Question: In android grid view there is extra space between the rows of grid view. I am not adding any space to the gridview.
here is my xml files
'''
<GridView
xmlns:android="http://schemas.android.com/apk/res/android"
android:id="@+id/grid"
android:layout_width="fill_parent"
android:layout_height="fill_parent"
android:horizontalSpacing="5px"
android:numColumns="3"
android:columnWidth="50dip"
android:verticalSpacing="0dip"
android:gravity="center"
/>
'''
and the other xml for the imageview which is adding view to the gridview is
'''
<ImageView
xmlns:android="http://schemas.android.com/apk/res/android"
android:id="@+id/singlePhoto"
android:layout_gravity="top"
android:layout_width="145dip"
android:layout_height="145dip"
android:layout_marginTop="0dip"
android:layout_marginBottom="0dip"
>
</ImageView>
'''
In Adapter class the code is
'''
if(mView == null){
mView = mLayoutInflater.inflate(R.layout.newsgridthumbpic, null);
}
ImageView mImage = (ImageView)mView.findViewById(R.id.singlePhoto);
PhotoGridInfoSet mInfo = (PhotoGridInfoSet)details.get(position);
if(mImage != null){
mImage.setTag(mInfo.getPhotoThumbNailString());
mImage.setVerticalScrollBarEnabled(true);
mImage.setVerticalFadingEdgeEnabled(true);
}
}!
'''
The space is between the rows of gridview. I have not added any space anywhere in the code Still the there is vertical spacing.I am not able understand why there is space in between gridview rows. This space is not appearing in the hdpi device/emulator. This problem is in the mdpi and ldpi devices/emulator.

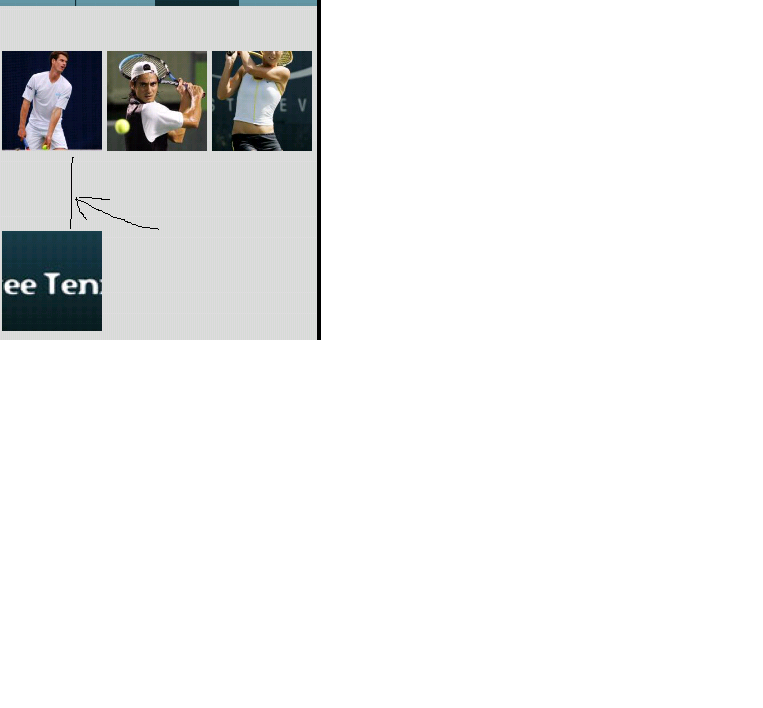
Answer: I got the solution for this problem.
To solve this i need to add 1 line in my xml file
'''
android:adjustViewBounds="true"
'''
and after adding this. the space is not appearing now